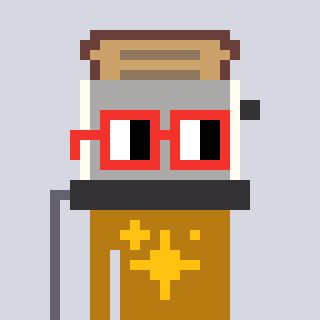
a pixel art character with square red glasses, a toaster-shaped head and a gold-colored body on a cool background